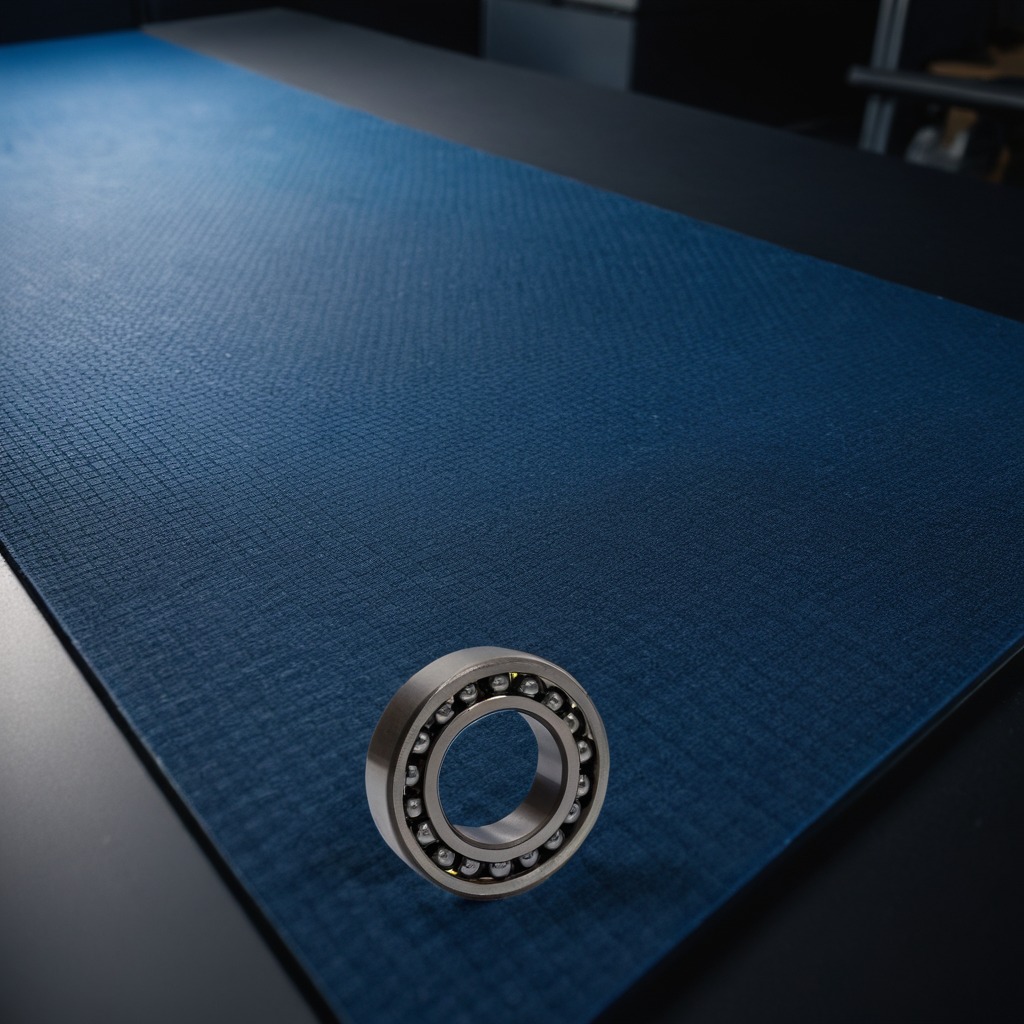
A metal ball bearing is lying on the tabletop.